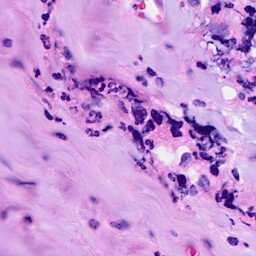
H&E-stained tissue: Breast